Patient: sex M, age 31
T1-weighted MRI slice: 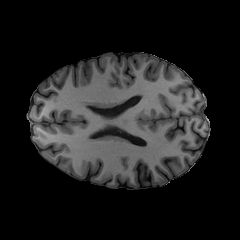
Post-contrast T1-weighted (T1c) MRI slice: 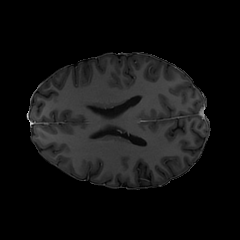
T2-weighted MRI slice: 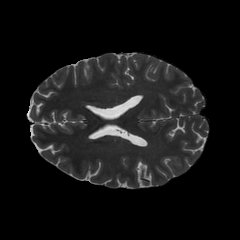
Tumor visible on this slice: no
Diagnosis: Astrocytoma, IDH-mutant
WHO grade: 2